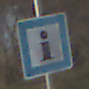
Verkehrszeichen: Informationsstelle
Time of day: MorningAfternoon
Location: Outdoor (Nature)
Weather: PartlyCloudy
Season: NotSpecified
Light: Natural